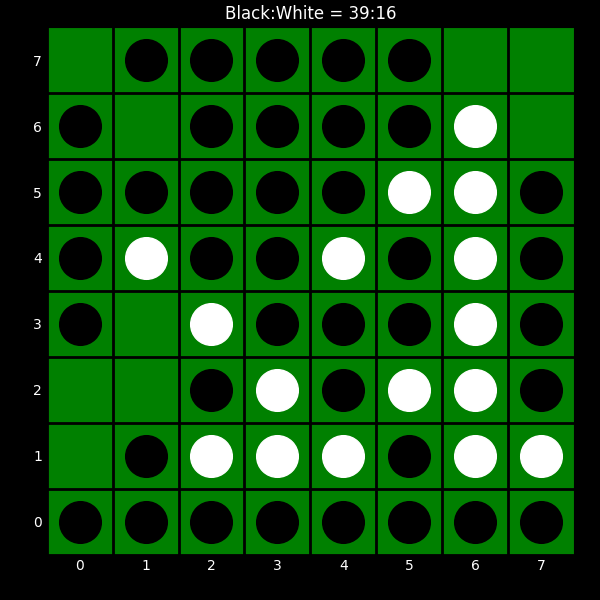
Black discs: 39
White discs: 16